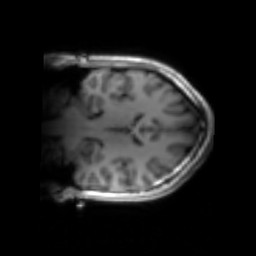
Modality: inplaneT1
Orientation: coronal
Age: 22
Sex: male
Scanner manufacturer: siemens
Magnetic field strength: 3 T
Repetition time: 1.2 s
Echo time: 0.00251 s